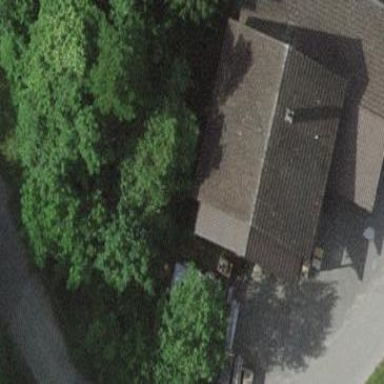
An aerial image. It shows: Simple house.